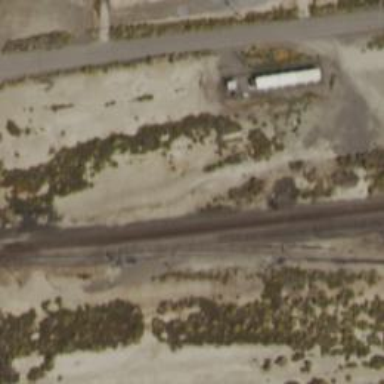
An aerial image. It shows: Railway siding for service.